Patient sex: M
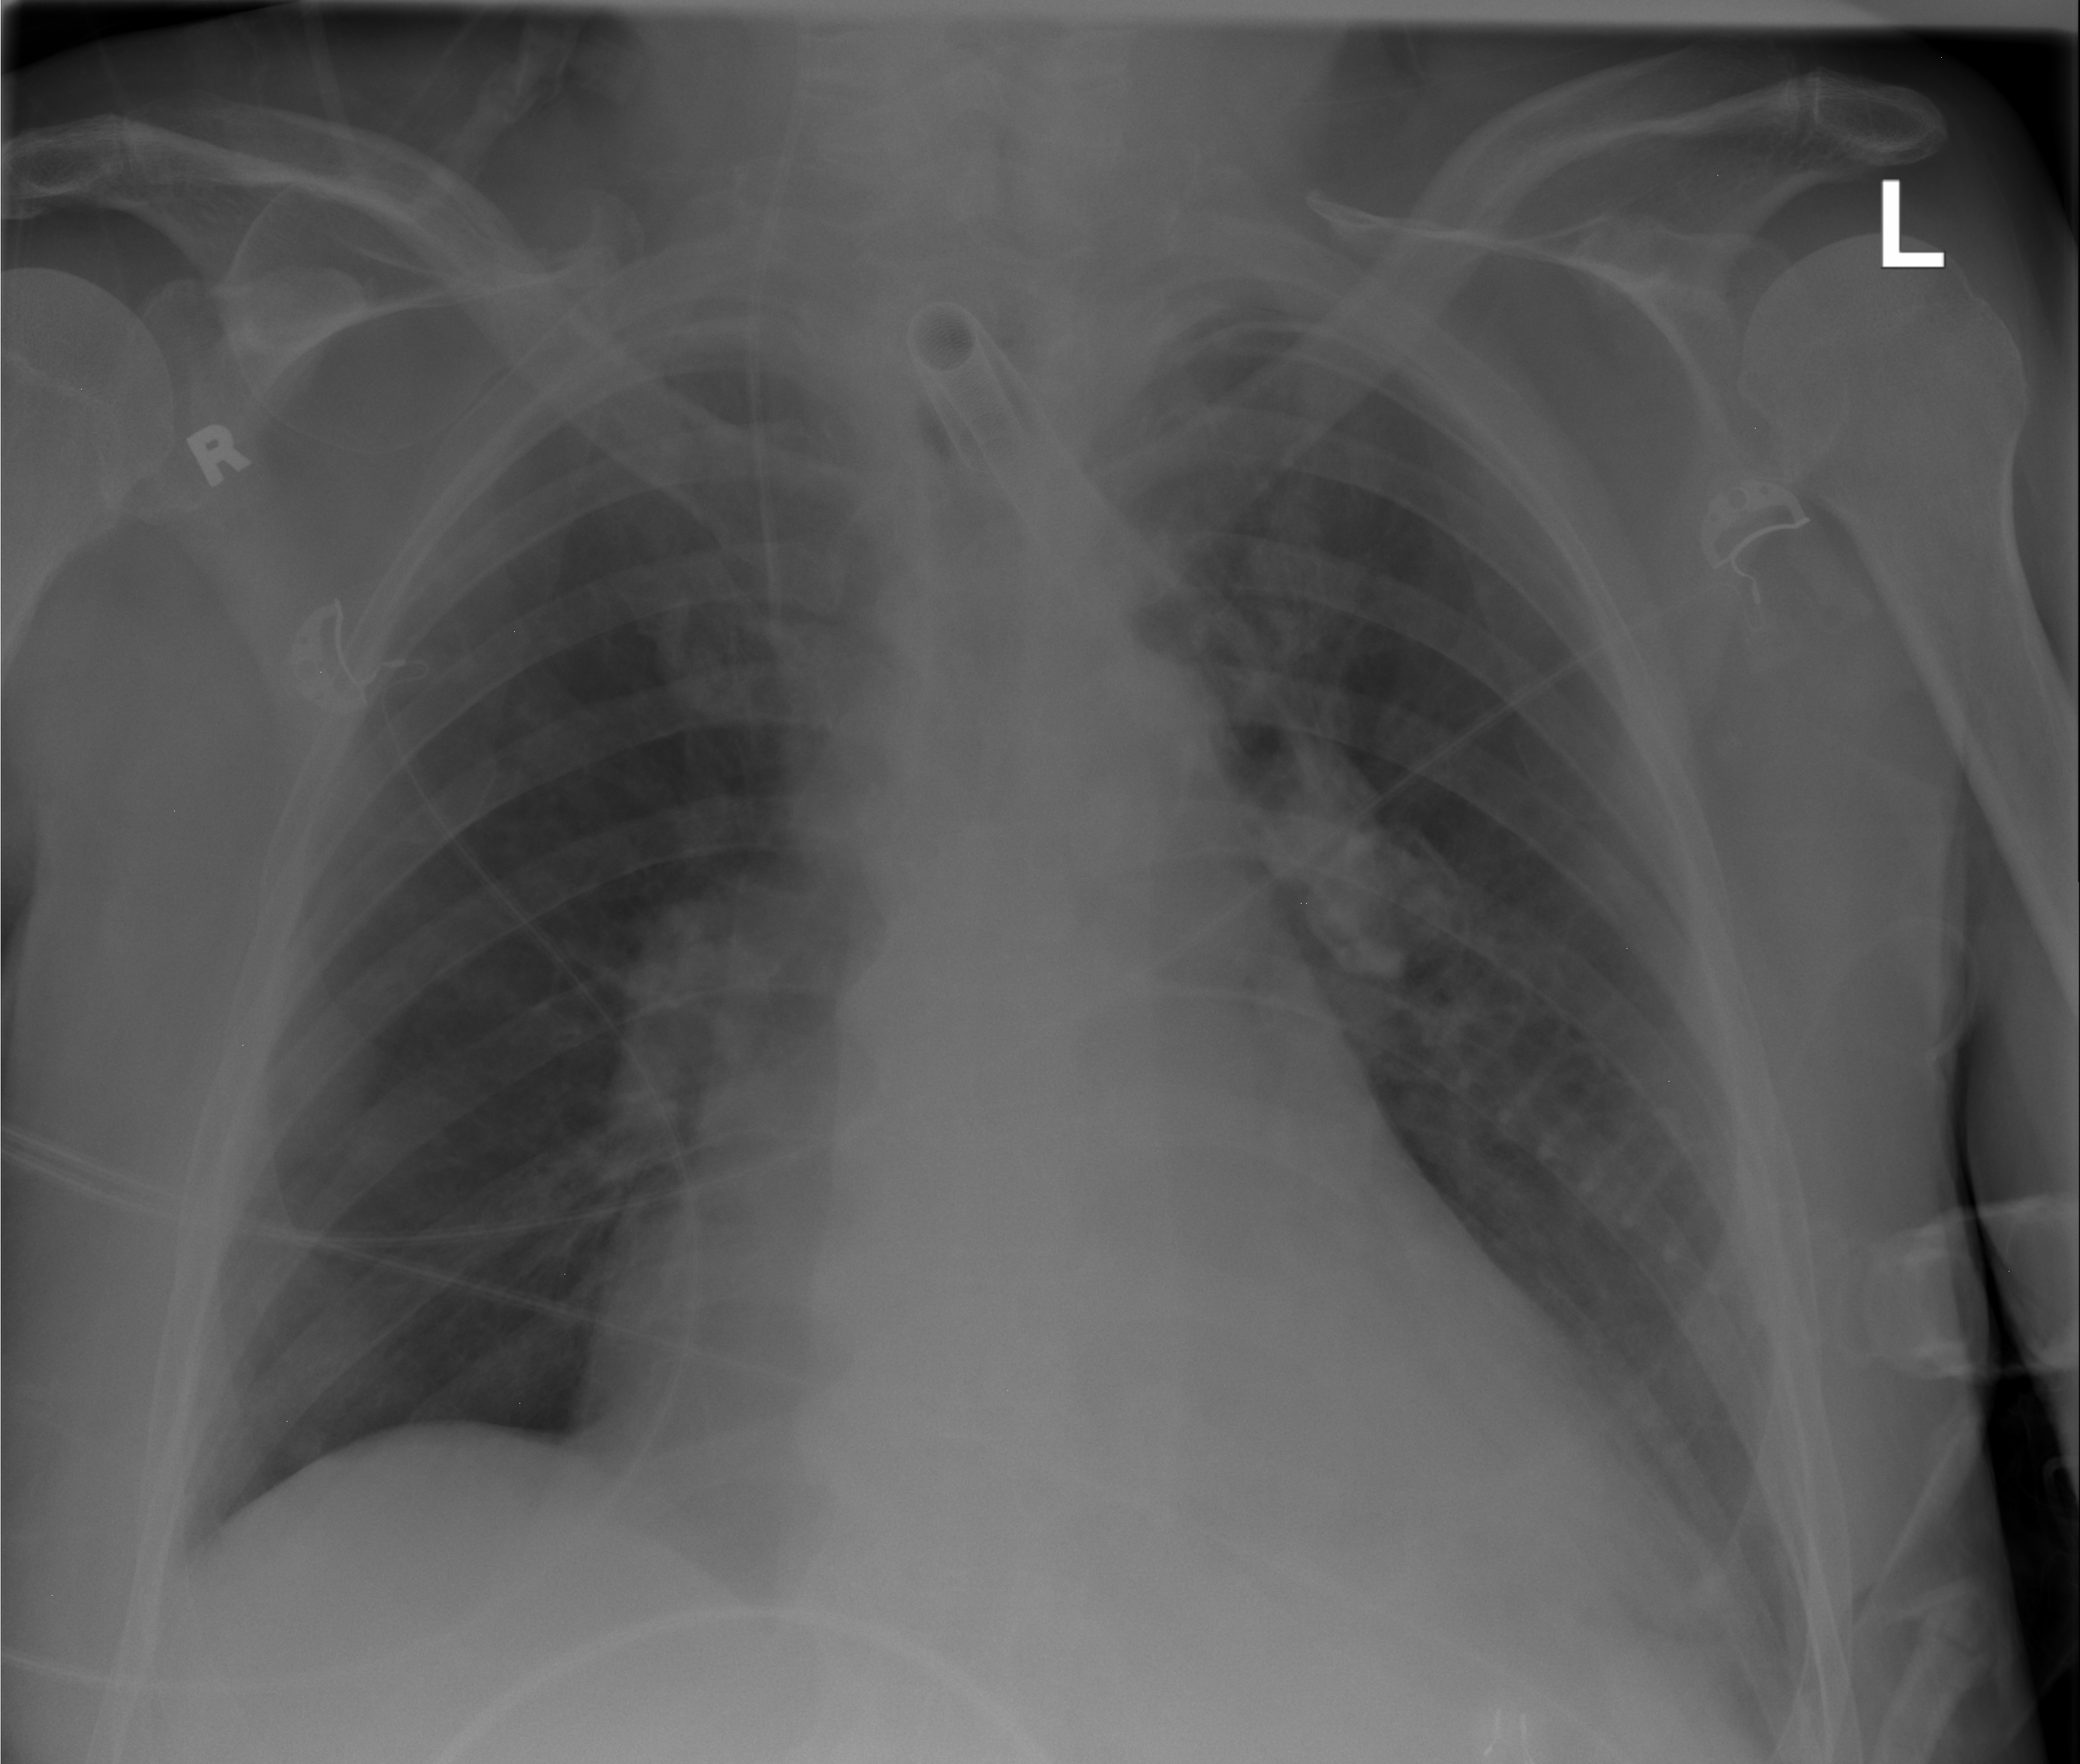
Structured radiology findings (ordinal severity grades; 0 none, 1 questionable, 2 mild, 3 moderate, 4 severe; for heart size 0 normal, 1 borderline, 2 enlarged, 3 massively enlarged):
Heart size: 2
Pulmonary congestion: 0
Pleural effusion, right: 0
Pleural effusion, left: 0
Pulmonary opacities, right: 0
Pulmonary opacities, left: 0
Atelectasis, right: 0
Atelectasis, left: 1